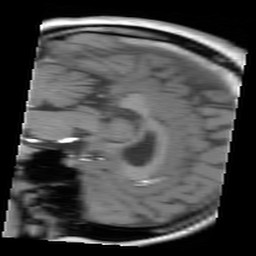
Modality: FLASH
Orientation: sagittal
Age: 32
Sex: female
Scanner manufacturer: siemens
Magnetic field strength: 3 T
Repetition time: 0.245 s
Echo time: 0.0026 s